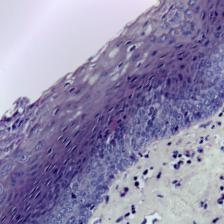
Diagnosis: Normal